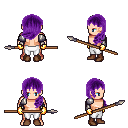
a pixel art fantasy rpg character, male body template, human, light skin, steel arm armor, white pants, purple left-swept hairstyle, gold gloves, brown shoes, spear, four views (front, back, left, right), 2x2 character sprite sheet, small pixel art, hard edges, no anti-aliasing